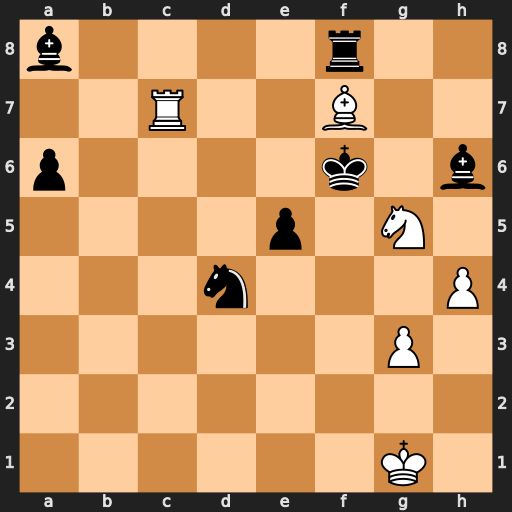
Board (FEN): b4r2/2R2B2/p4k1b/4p1N1/3n3P/6P1/8/6K1
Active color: w
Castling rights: -
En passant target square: -
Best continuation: Nh7+ Kf5 Nxf8